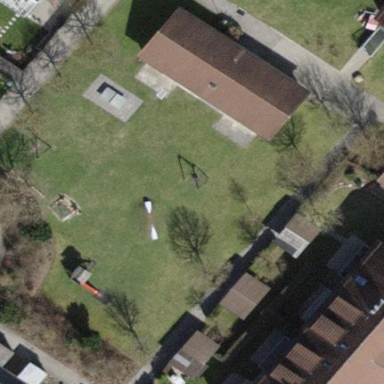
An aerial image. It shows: Playground area for leisure activities on the land.